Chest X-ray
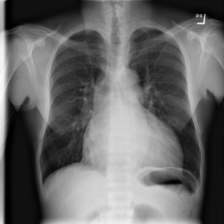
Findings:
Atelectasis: negative
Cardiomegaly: positive
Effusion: negative
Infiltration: negative
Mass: negative
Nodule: negative
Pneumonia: negative
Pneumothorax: negative
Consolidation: negative
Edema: negative
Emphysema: negative
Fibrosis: negative
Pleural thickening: negative
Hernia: negative